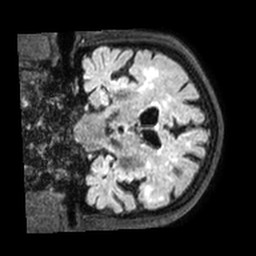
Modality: FLAIR
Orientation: coronal
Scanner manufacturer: philips
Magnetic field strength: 3 T
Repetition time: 4.8 s
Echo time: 0.34 s